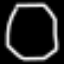
Label: octagon